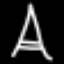
Label: The Eiffel Tower